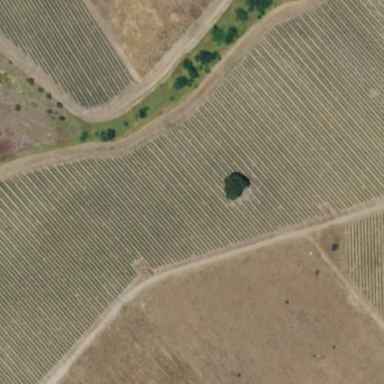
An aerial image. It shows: Vineyard where grapes are grown.